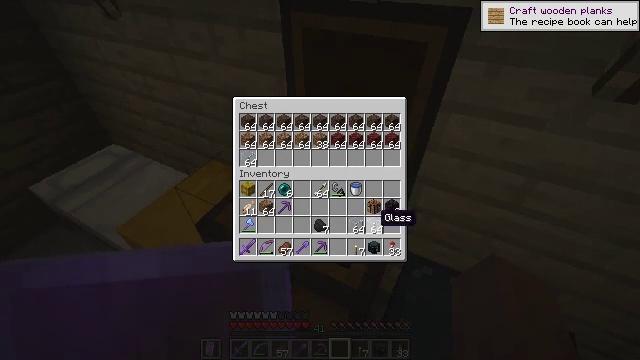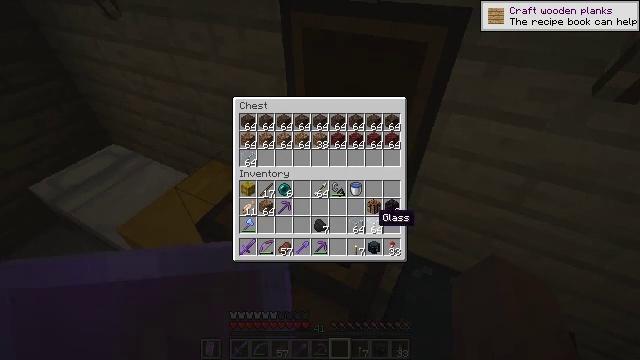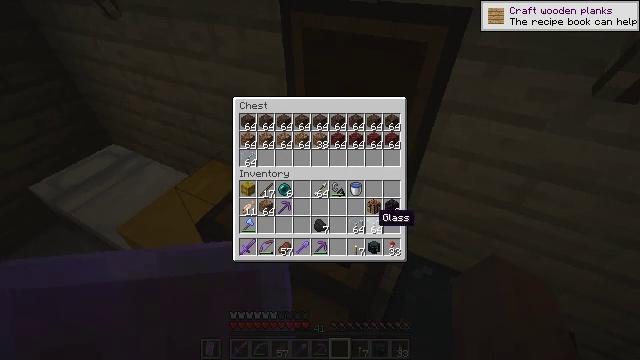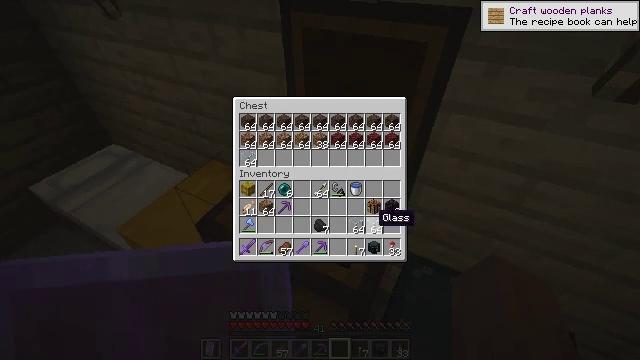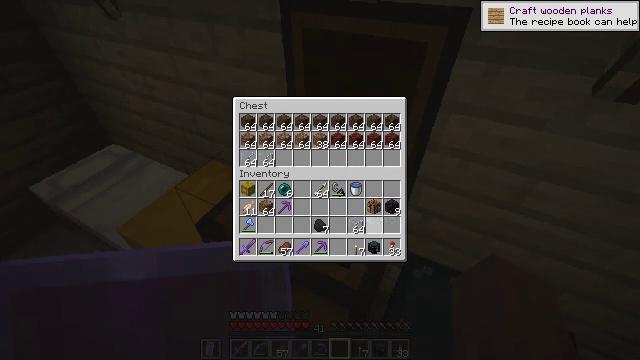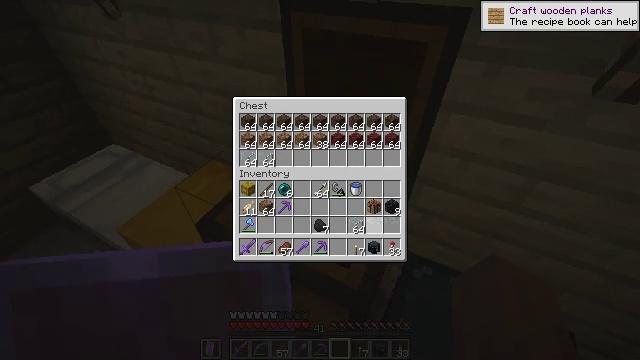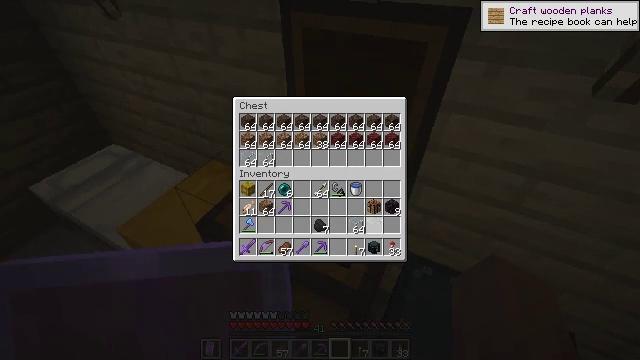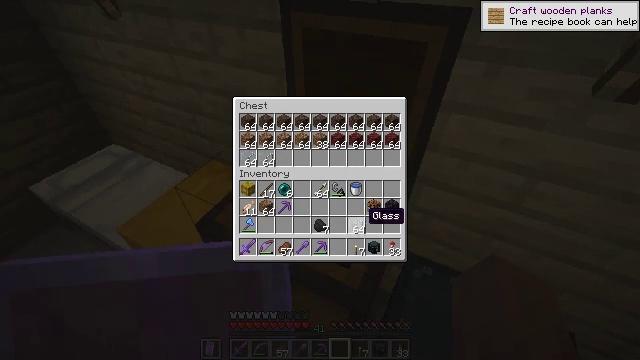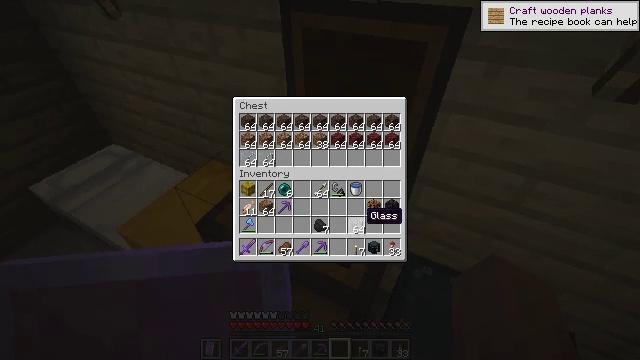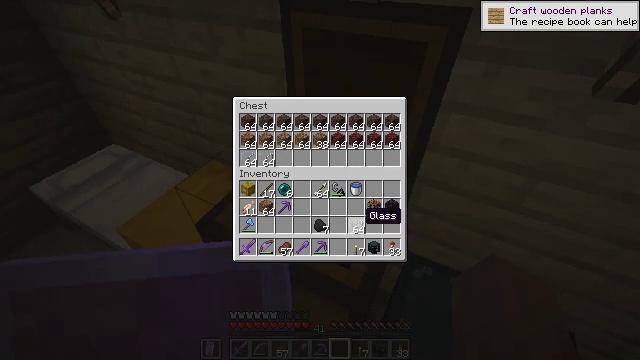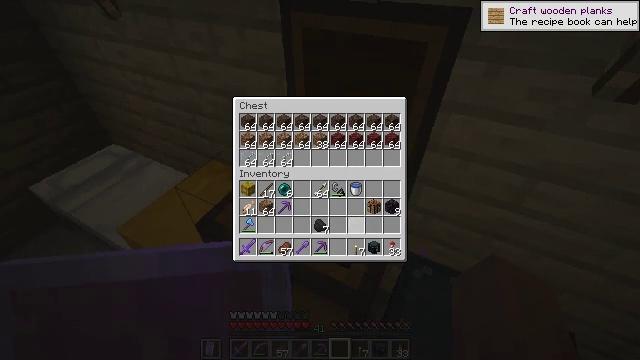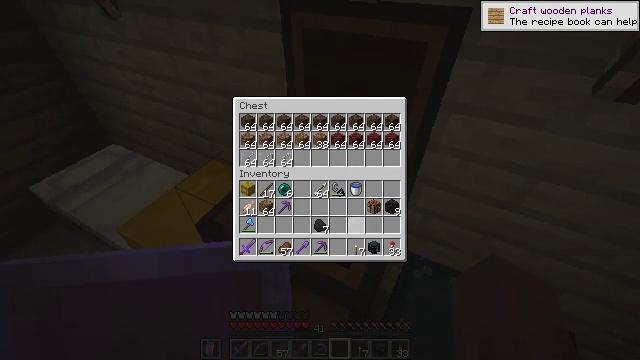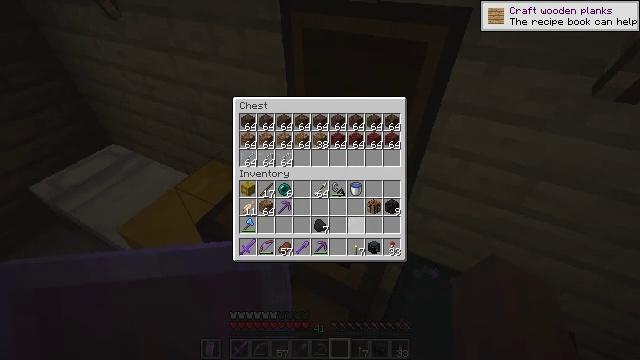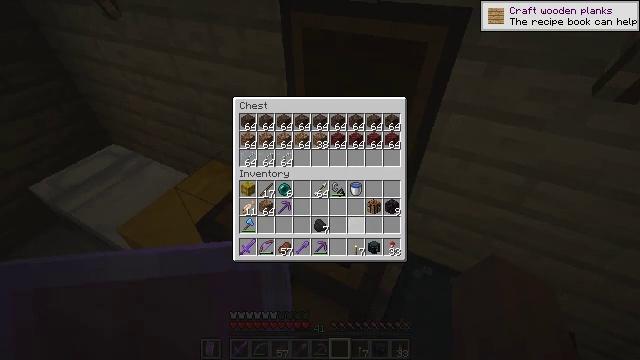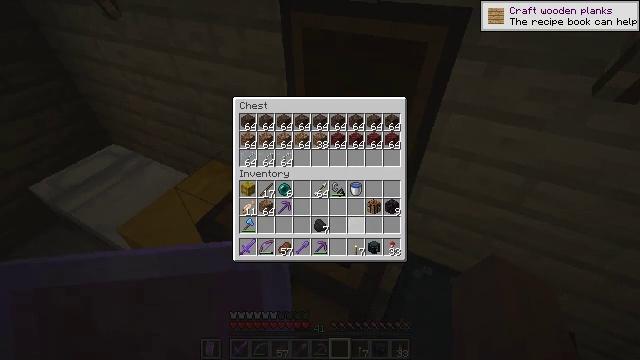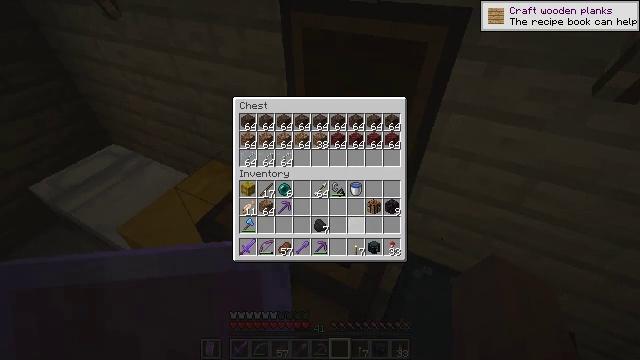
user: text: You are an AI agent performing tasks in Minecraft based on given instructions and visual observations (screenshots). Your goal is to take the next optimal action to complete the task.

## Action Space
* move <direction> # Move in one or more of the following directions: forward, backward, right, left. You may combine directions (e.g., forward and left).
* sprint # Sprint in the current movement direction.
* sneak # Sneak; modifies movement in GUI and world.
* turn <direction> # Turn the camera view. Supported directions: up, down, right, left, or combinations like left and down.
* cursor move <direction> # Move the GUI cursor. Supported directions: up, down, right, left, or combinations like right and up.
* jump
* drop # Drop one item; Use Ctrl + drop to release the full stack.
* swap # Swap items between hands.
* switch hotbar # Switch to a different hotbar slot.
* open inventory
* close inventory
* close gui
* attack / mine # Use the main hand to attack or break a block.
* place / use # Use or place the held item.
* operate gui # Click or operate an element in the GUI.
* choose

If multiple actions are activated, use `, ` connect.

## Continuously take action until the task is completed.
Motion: motion action
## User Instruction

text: Craft the dark oak fence gate with dark oak planks and sticks.
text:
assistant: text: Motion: sneak
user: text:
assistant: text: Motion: sneak
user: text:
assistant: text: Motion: sneak
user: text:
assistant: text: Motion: sneak, attack / mine
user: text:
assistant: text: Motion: sneak, attack / mine
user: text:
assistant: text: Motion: sneak, attack / mine
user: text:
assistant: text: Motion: sneak, turn left
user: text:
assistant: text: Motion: sneak
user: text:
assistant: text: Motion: sneak
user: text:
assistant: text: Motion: sneak, attack / mine
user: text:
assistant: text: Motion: sneak, attack / mine
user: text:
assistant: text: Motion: sneak, attack / mine
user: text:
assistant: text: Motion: sneak
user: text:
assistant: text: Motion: sneak
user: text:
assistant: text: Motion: sneak
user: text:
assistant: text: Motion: sneak
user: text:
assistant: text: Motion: sneak
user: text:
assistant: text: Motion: no_op
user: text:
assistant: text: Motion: no_op
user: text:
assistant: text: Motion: no_op
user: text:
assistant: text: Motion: no_op
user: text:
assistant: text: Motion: no_op
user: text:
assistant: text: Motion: no_op
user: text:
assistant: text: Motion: no_op
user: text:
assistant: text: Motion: no_op
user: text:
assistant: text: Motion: no_op
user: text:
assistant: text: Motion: no_op
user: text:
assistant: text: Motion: turn left
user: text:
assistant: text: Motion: no_op
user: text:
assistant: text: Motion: no_op